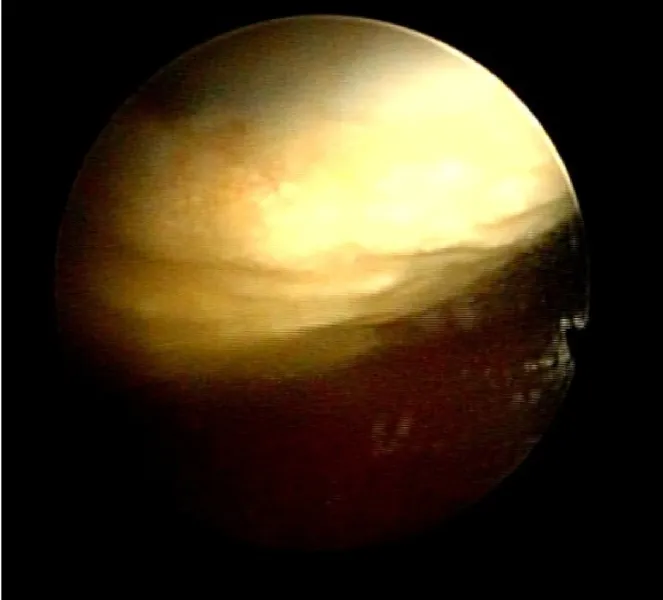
The cystoscopic findings of the foreign body. . The foreign body was floating in the vesicle.
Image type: ophthalmic_imaging (fundus_photograph)